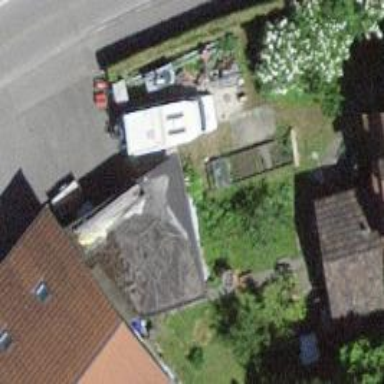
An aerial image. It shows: Group of garages.